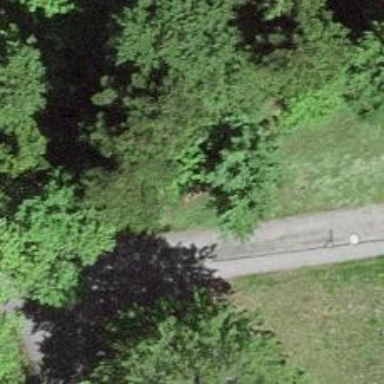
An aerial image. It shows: Bench.